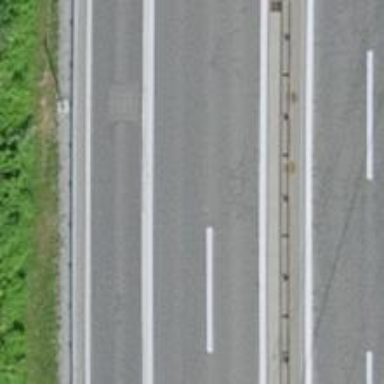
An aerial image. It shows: Motorway.